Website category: university
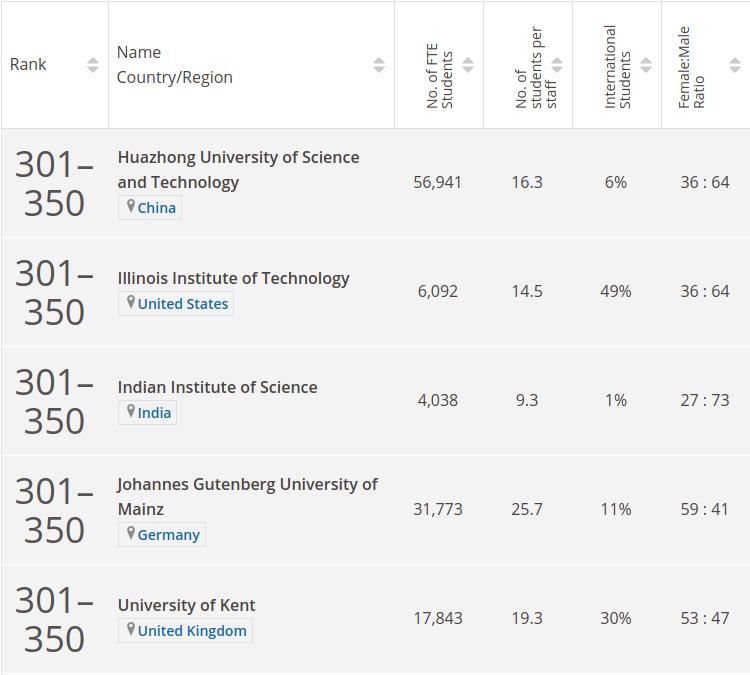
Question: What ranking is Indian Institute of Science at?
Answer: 301350

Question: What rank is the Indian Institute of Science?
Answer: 301350

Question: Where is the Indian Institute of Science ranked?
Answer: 301350

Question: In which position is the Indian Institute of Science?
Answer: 301350

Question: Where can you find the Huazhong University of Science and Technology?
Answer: China

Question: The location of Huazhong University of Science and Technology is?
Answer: China

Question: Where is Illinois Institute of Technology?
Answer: United States

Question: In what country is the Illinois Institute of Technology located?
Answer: United States

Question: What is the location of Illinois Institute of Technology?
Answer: United States

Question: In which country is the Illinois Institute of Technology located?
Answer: United States

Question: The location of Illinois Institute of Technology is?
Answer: United States

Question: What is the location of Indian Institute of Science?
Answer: India

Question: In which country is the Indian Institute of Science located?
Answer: India

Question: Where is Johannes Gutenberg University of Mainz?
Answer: Germany

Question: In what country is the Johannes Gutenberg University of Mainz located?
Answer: Germany

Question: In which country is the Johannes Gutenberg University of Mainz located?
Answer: Germany

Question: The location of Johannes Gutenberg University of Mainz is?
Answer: Germany

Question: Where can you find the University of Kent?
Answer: United Kingdom

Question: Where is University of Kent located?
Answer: United Kingdom

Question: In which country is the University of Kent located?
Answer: United Kingdom

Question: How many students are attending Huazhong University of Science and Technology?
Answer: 56,941

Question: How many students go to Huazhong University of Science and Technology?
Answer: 56,941

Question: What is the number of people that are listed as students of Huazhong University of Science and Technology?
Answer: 56,941

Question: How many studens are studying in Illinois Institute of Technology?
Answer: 6,092

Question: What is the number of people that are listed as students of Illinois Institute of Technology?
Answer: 6,092

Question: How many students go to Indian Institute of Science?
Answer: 4,038

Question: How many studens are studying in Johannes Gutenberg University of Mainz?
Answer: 31,773

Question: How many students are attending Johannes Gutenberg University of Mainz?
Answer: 31,773

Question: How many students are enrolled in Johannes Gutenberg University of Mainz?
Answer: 31,773

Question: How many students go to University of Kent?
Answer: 17,843

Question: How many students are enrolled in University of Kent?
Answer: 17,843

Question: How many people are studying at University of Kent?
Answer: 17,843

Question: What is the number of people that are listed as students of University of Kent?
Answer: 17,843

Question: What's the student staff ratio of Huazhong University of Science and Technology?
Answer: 16.3

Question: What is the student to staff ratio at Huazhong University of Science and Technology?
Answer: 16.3

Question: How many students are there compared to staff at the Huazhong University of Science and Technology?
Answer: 16.3

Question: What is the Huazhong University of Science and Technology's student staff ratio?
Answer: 16.3

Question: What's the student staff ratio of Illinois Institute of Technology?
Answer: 14.5

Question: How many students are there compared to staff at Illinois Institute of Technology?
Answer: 14.5

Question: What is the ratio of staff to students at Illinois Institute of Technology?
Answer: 14.5

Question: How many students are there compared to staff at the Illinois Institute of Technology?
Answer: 14.5

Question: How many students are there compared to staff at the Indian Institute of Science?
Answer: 9.3

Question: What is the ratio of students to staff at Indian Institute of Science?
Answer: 9.3

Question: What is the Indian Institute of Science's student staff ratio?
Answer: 9.3

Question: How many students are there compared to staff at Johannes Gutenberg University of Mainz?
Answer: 25.7

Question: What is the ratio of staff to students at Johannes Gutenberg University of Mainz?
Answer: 25.7

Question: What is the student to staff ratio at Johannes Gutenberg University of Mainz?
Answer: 25.7

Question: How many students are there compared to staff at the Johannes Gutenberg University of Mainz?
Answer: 25.7

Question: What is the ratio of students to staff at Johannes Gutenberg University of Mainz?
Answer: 25.7

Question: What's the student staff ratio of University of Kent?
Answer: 19.3

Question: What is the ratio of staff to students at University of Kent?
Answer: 19.3

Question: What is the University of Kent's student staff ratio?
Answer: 19.3

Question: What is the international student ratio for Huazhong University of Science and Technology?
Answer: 6%

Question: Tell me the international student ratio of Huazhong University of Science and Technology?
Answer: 6%

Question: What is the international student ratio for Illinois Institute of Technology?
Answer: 49%

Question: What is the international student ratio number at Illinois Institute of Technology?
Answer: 49%

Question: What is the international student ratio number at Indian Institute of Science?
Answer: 1%

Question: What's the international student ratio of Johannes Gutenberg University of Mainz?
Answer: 11%

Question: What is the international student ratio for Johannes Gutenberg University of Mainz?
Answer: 11%

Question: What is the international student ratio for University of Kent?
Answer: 30%

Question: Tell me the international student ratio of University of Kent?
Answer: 30%

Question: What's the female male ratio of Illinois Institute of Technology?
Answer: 36 : 64

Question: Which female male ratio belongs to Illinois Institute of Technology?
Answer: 36 : 64

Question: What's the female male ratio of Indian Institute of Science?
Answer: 27 : 73